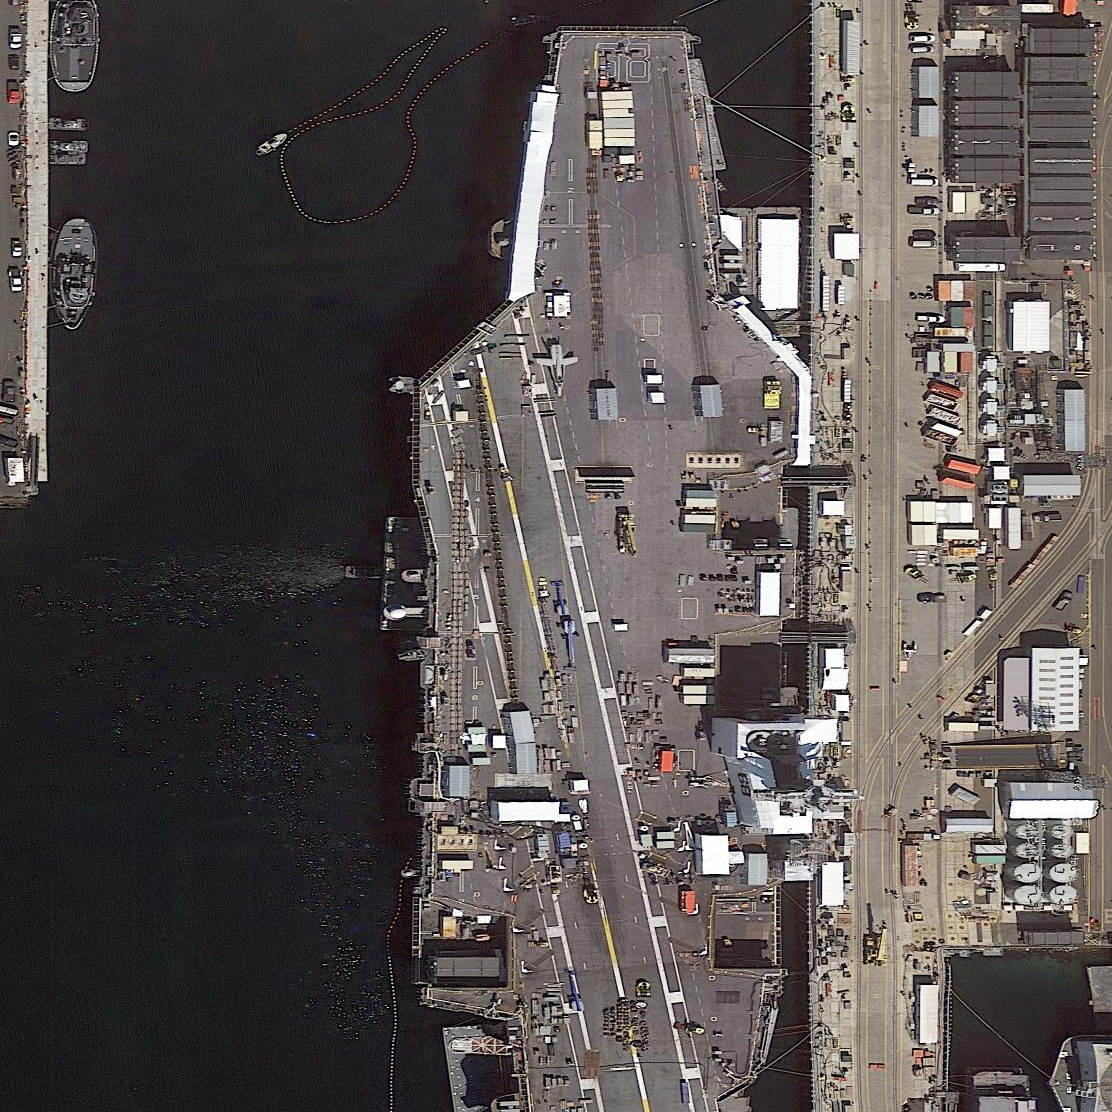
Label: aircraft_carrier